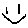
Label: smiley face